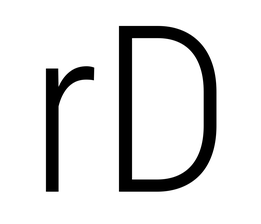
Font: Roboto_Condensed_Light